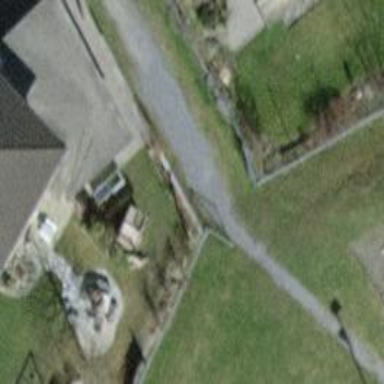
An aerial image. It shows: Footway along the road.